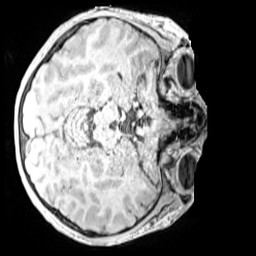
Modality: MP2RAGE
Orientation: axial
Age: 11
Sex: male
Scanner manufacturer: siemens
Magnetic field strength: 3 T
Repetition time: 4 s
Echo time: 0.00299 s